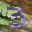
Label: 3